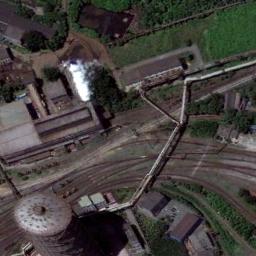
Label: thermal_power_station